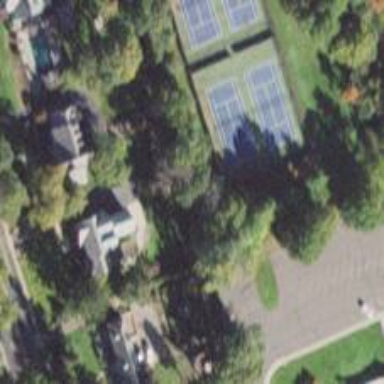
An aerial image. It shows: Tennis court on pitch designated for leisure land.